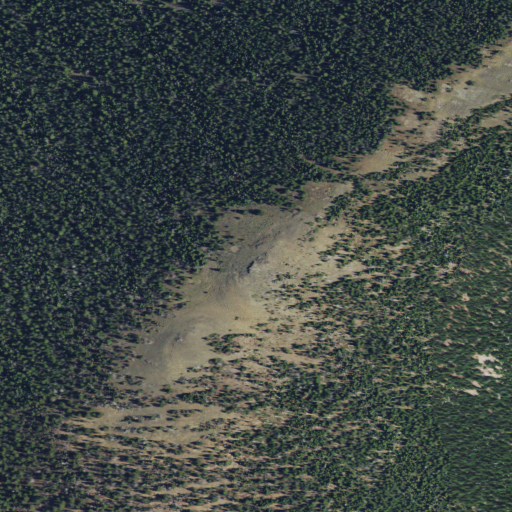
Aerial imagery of mountain in Montana named Clendenin Mountain containing evergreen forest and shrub